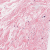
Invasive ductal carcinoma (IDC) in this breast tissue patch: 0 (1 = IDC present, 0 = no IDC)